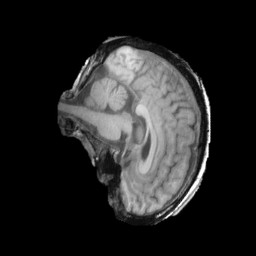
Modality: T1w
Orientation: sagittal
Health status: ill
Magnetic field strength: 3 T